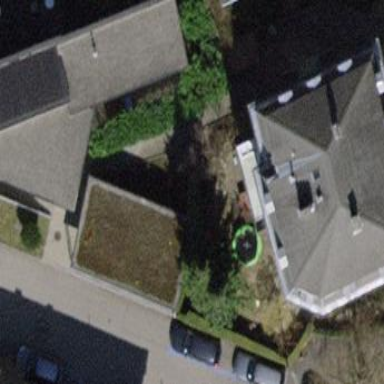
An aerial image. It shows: View of roof of building.